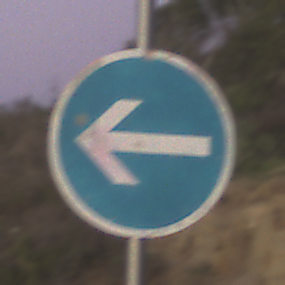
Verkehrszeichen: VorgeschriebeneFahrtrichtungHierLinks
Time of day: Dawn
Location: Outdoor (RoadRail)
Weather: Clear
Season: NotSpecified
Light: Natural